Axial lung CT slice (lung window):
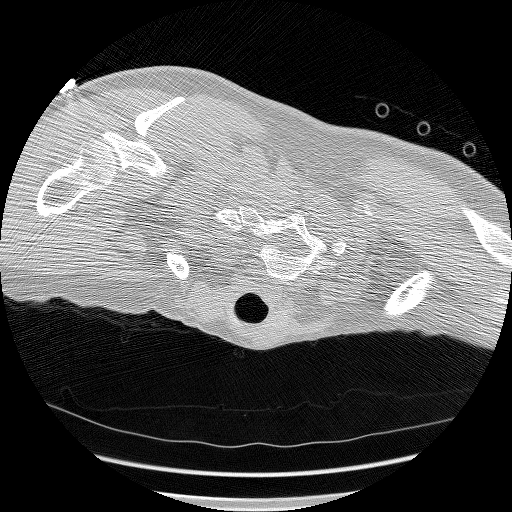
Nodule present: no